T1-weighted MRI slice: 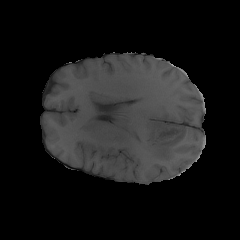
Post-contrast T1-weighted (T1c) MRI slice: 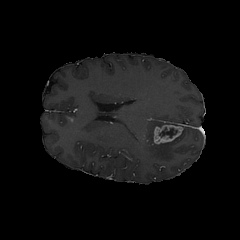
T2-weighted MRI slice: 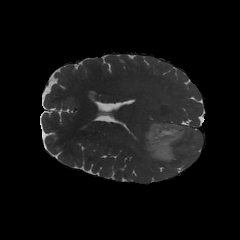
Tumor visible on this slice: yes